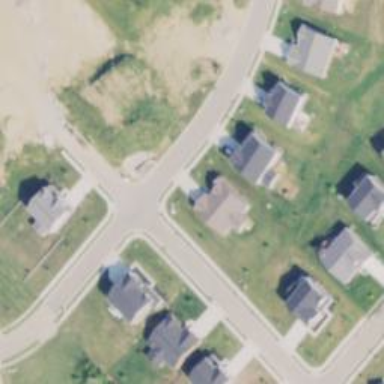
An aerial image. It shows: Residential road.